RGB frame:
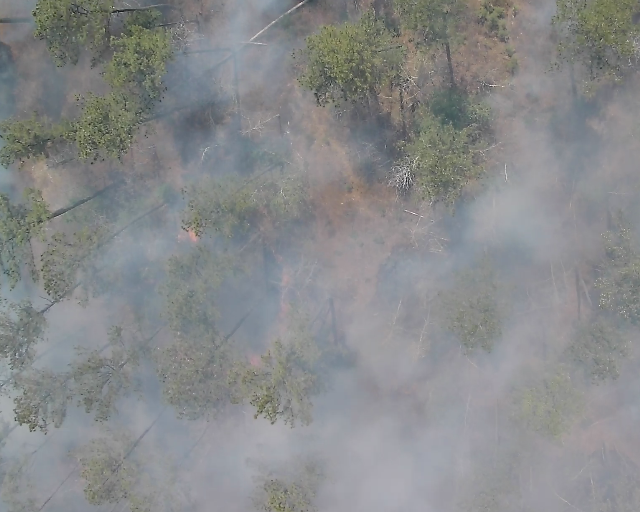
Thermal frame:
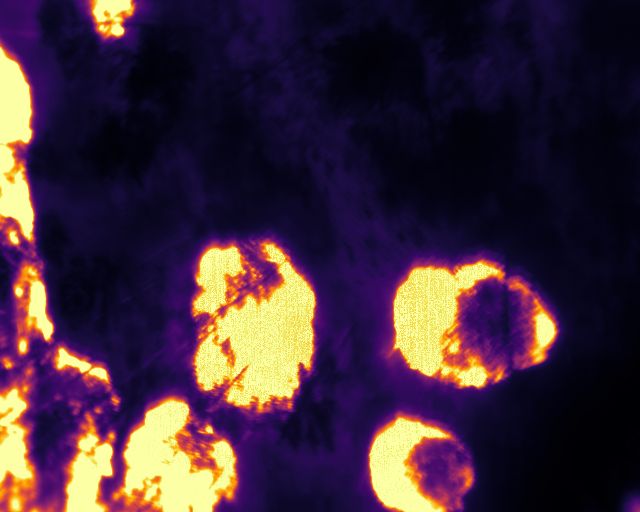
Captured: 2026-02-26 02:29:30
Pixels at or above 80 °C: 70431 (fraction of frame: 0.2149)